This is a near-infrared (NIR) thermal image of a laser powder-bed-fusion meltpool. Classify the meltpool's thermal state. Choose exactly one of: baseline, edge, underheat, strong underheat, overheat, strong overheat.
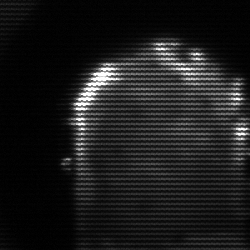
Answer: baseline